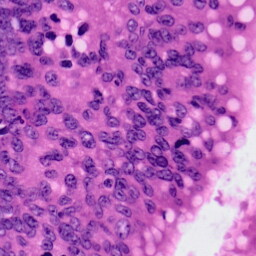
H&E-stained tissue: Colon